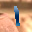
Label: 1